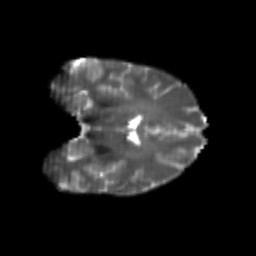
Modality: T2w
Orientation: coronal
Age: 24
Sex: female
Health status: healthy
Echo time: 0.074 s